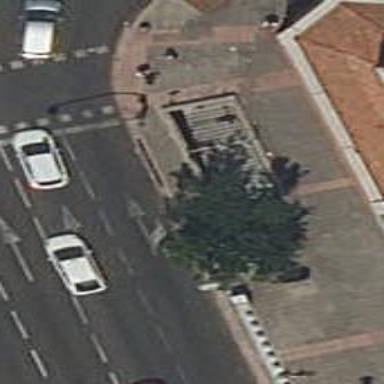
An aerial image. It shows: Subway entrance.